RGB frame:
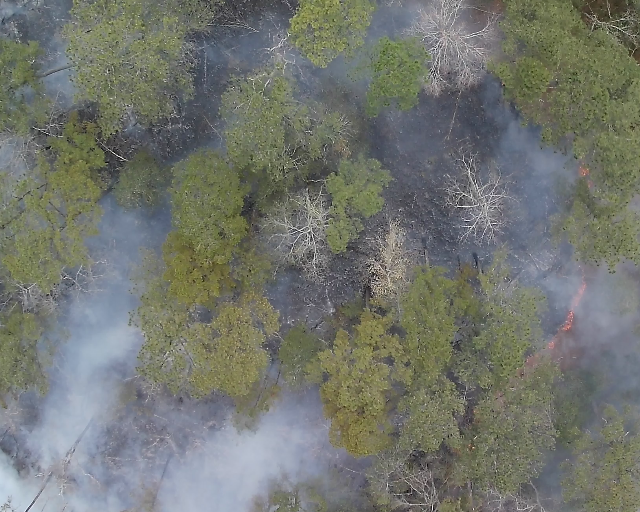
Thermal frame:
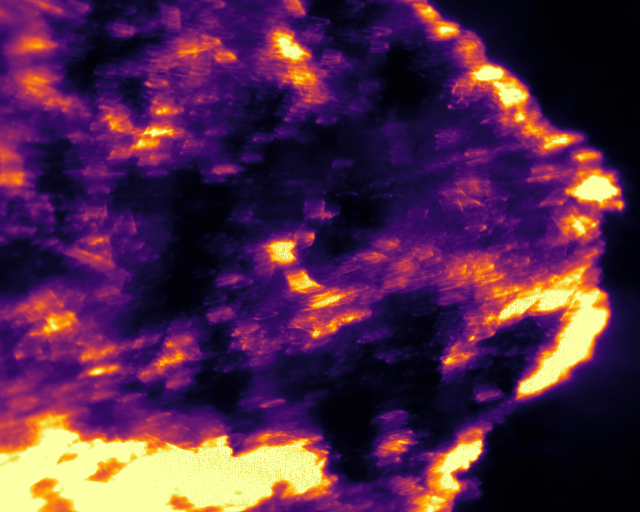
Captured: 2026-02-26 03:08:20
Pixels at or above 80 °C: 86938 (fraction of frame: 0.2653)